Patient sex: F
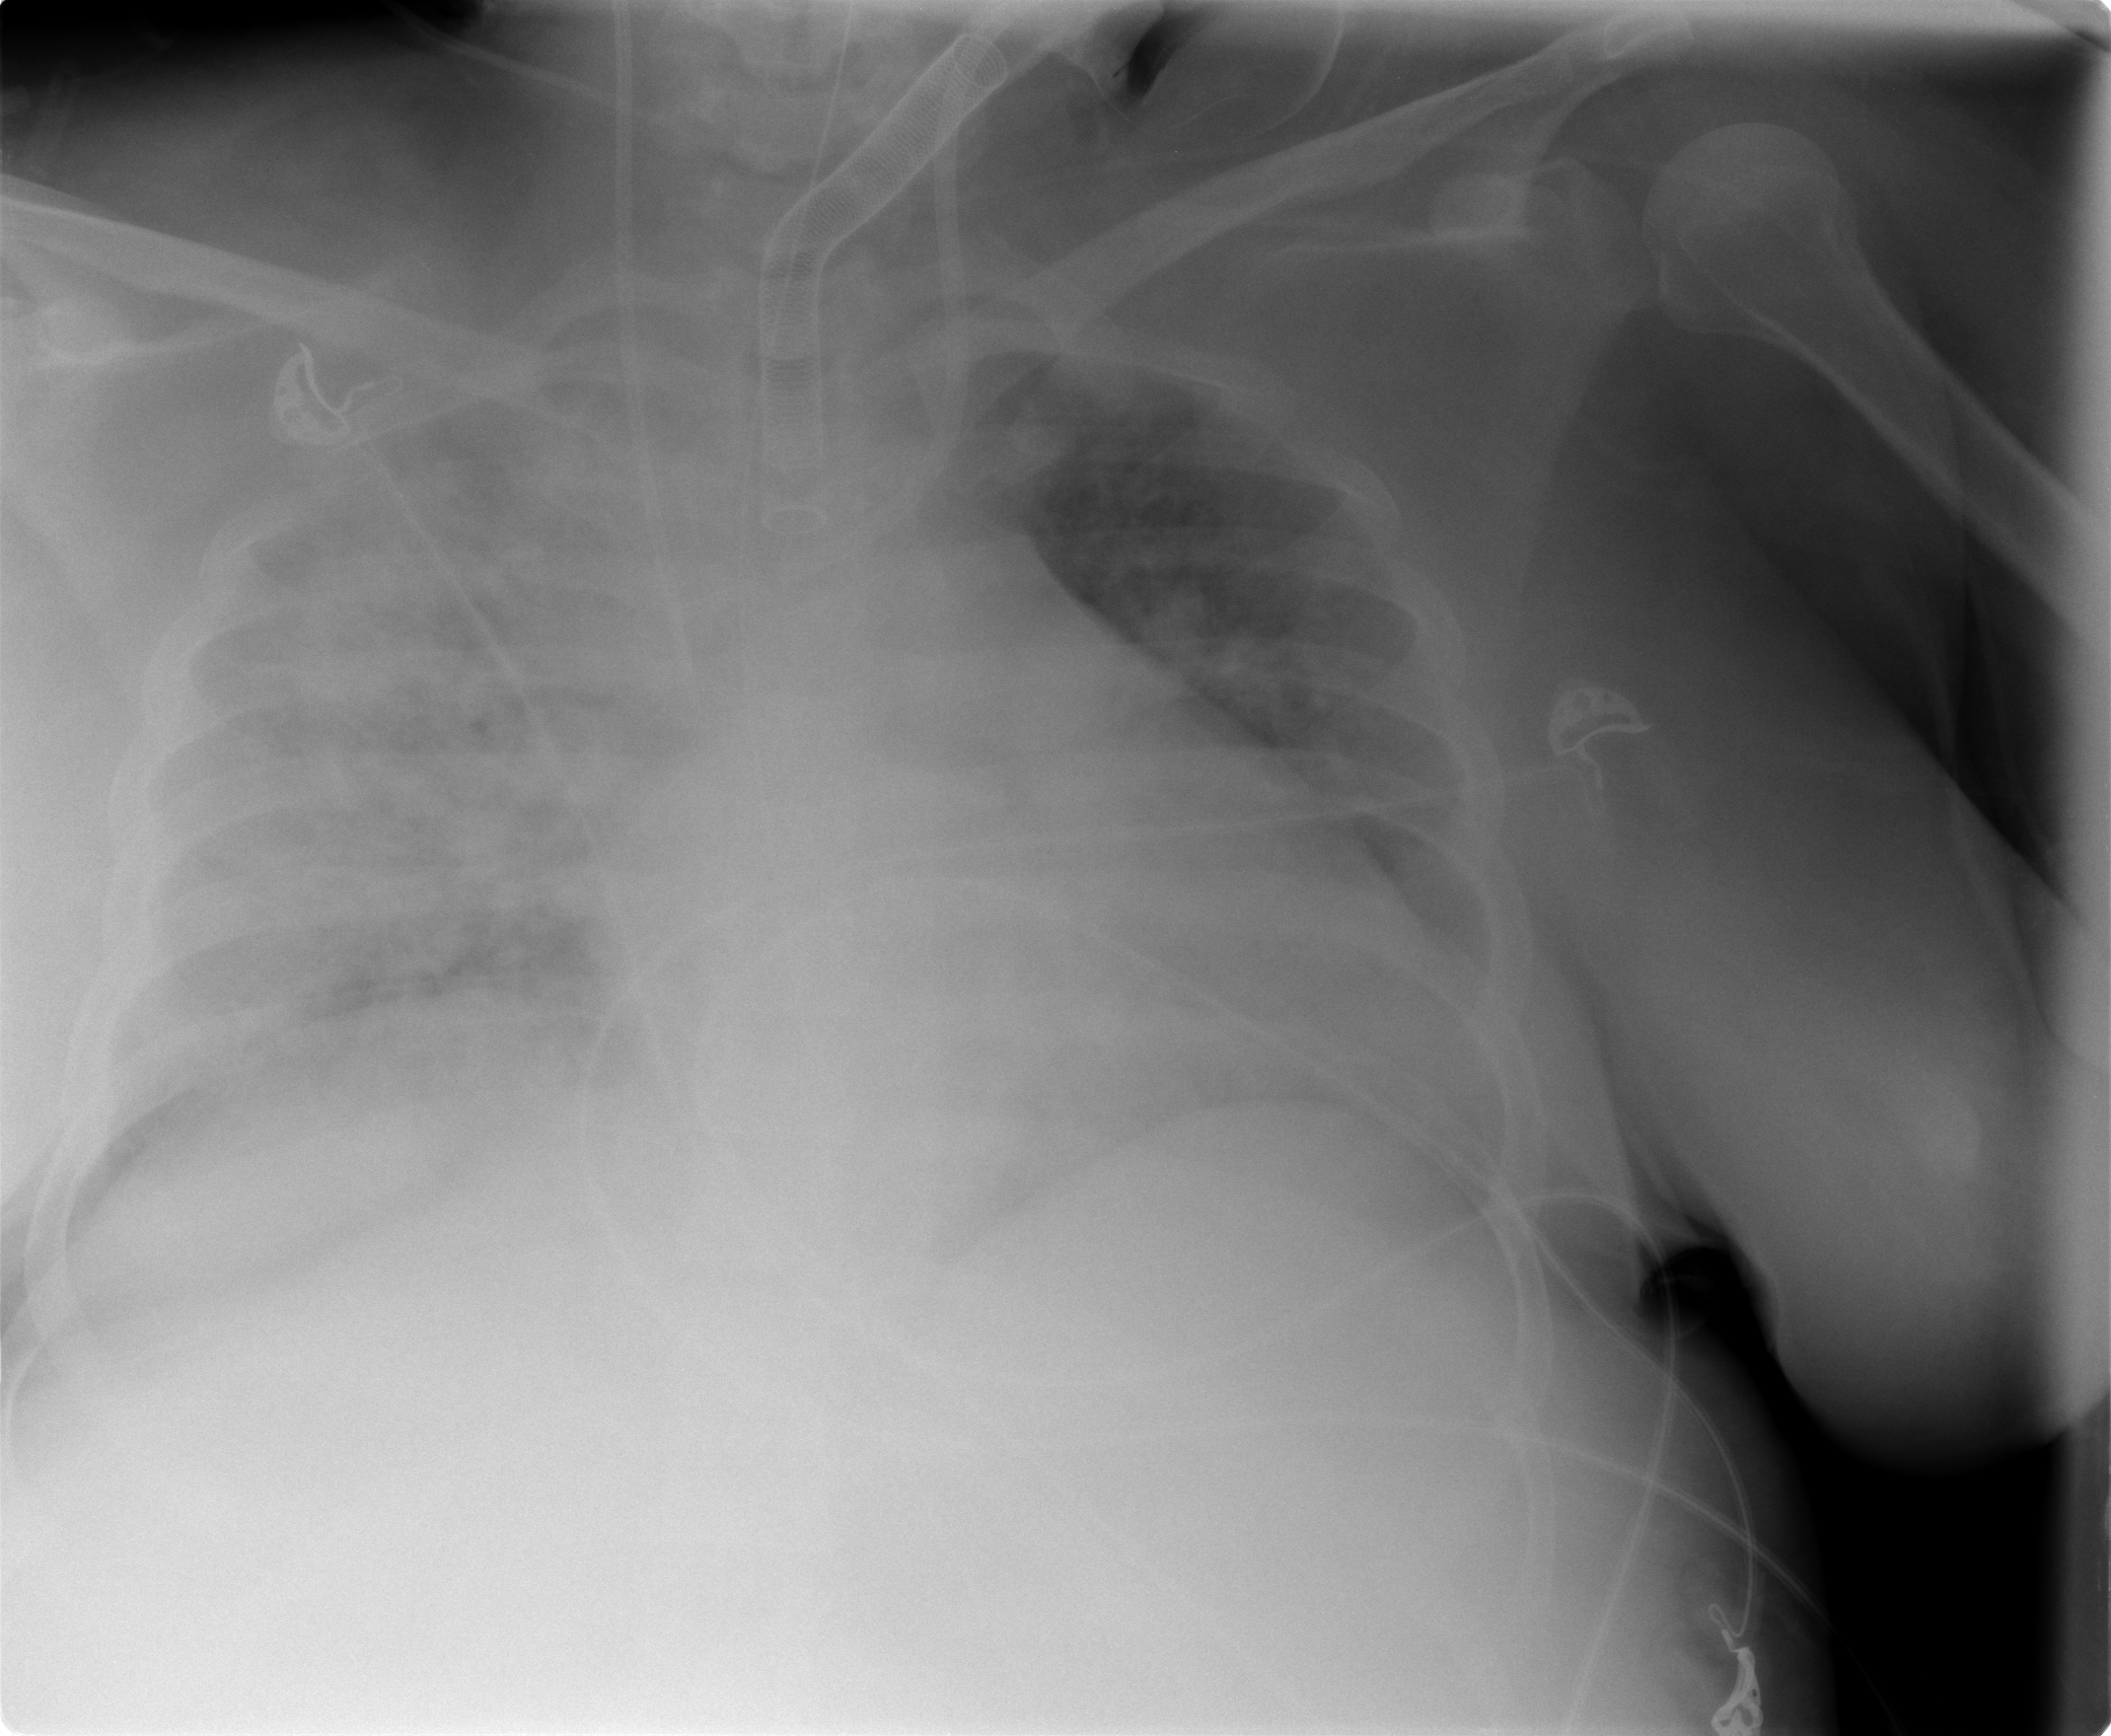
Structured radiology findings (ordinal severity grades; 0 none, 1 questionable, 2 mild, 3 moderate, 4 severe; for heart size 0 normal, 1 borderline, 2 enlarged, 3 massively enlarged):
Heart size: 3
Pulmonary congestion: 2
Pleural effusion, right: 0
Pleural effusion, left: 0
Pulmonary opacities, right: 4
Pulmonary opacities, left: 2
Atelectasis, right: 4
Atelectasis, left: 2